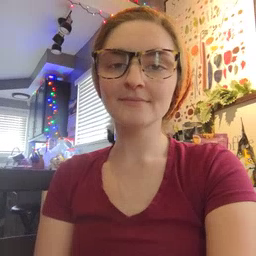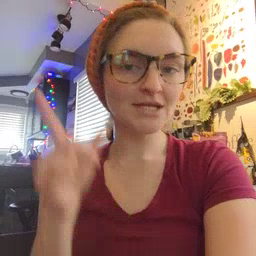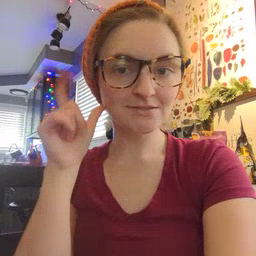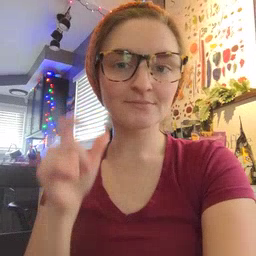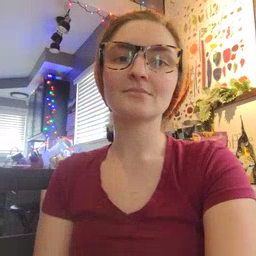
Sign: hear